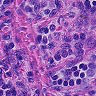
Metastatic tissue present: no